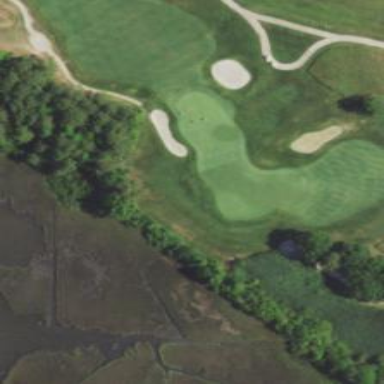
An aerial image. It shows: Picturesque green golfing area with grass land use.